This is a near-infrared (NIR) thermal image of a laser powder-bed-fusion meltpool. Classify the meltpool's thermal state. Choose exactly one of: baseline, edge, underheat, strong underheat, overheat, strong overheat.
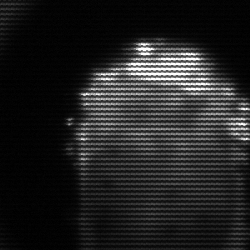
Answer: baseline